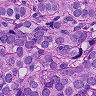
Metastatic tissue present: yes